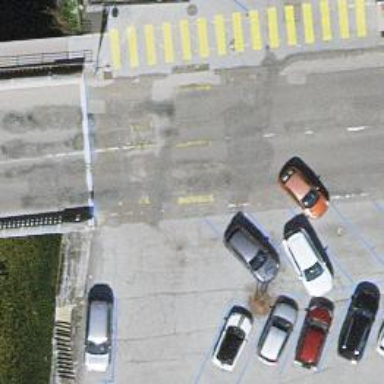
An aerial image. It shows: Zebra crossing on the road.